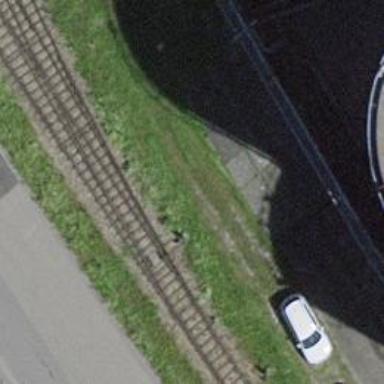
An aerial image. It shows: Railway switch.